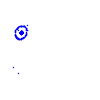
Particle: electron